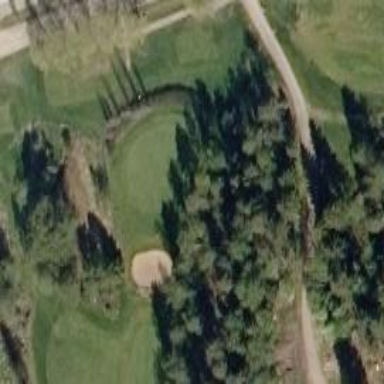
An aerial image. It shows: Golf fairway surrounded by grass.